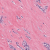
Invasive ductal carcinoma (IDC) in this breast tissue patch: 1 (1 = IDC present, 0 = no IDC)